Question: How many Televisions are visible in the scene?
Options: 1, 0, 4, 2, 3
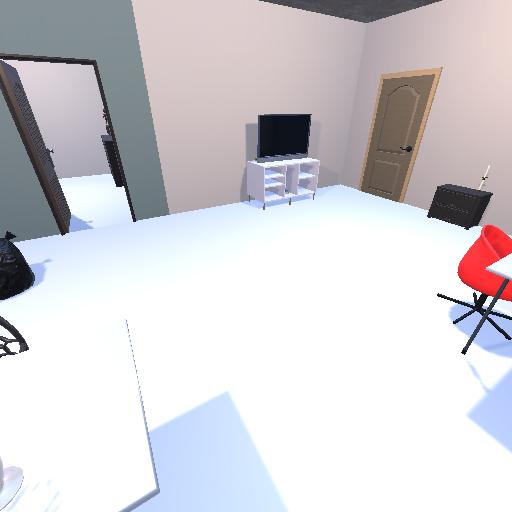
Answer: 1